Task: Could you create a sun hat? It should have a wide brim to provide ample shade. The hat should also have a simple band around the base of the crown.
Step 73:
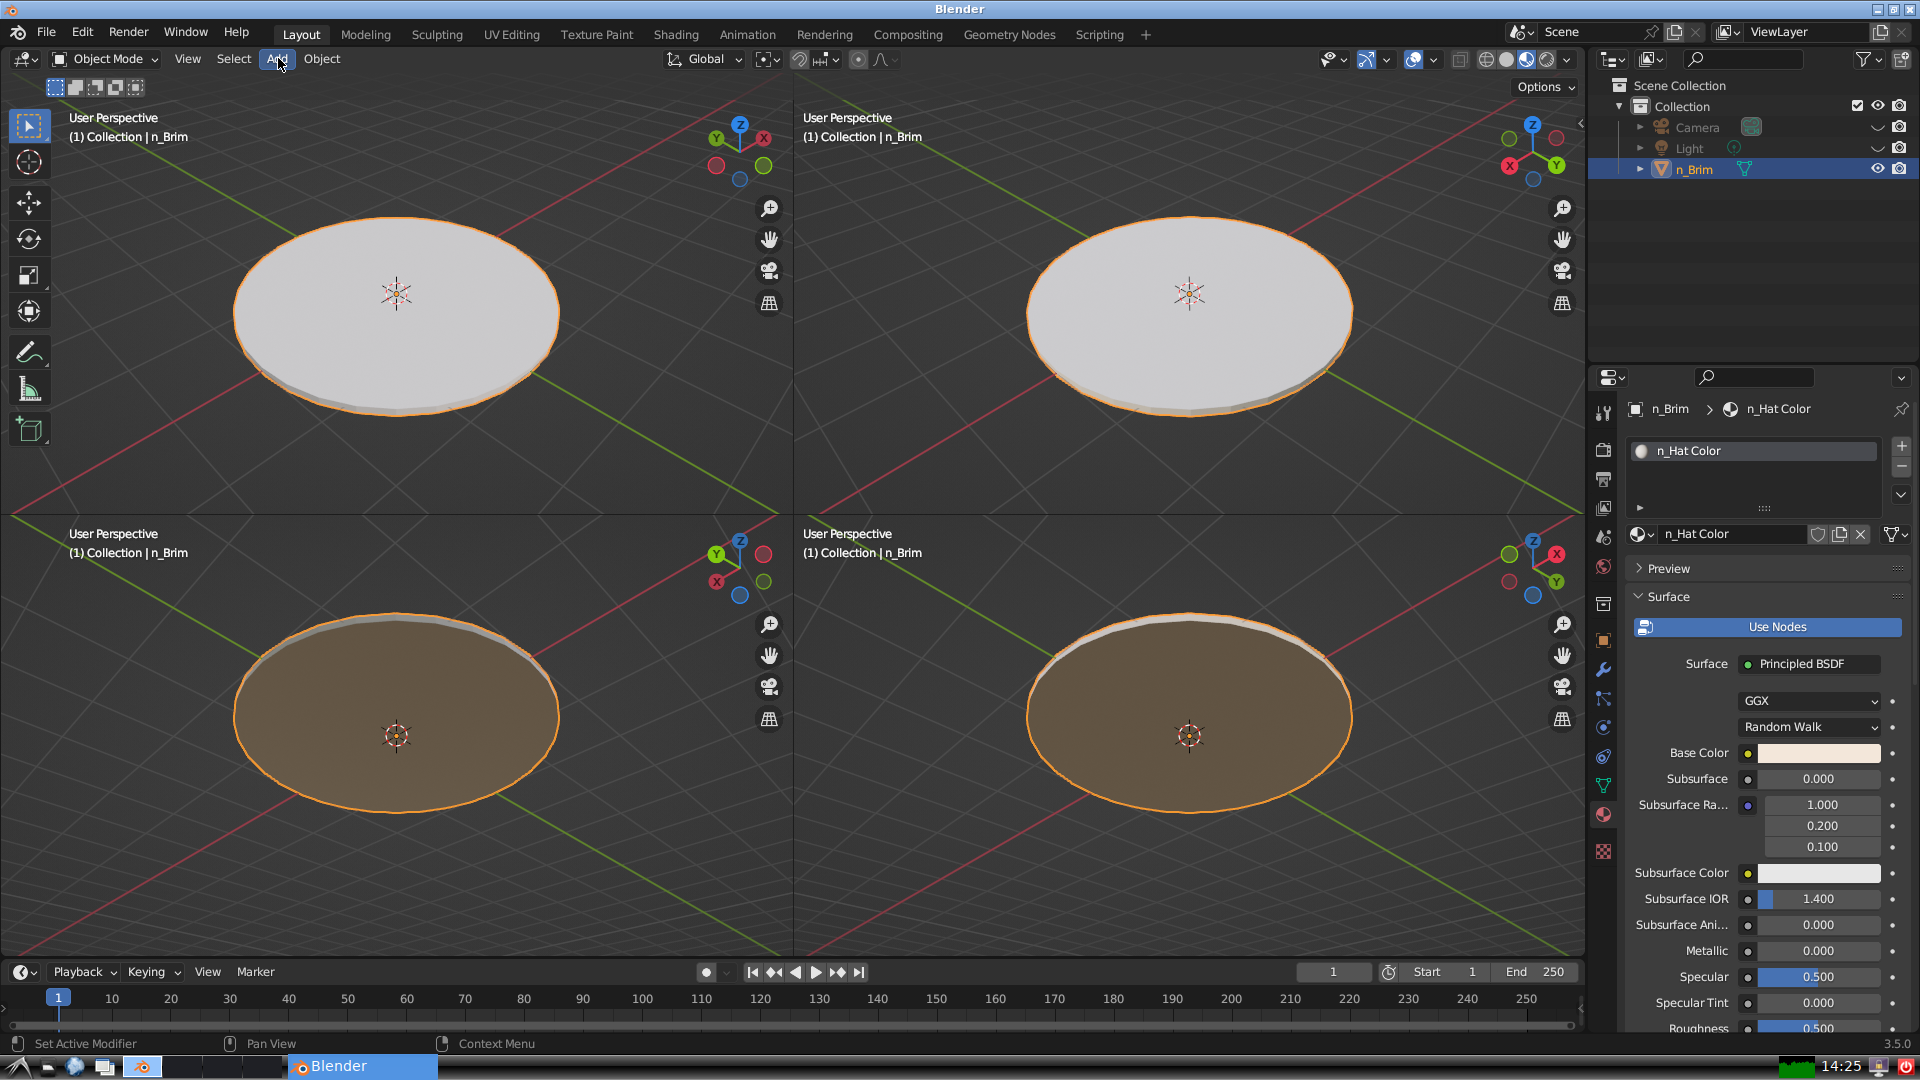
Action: click: no